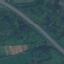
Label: Highway